Field crop: maize
Growth stage: 2
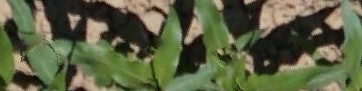
Species: maize